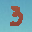
Label: 3